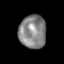
Tissue: lung
Cell type: T cells
Senescence score: 0.2164
Nuclear area (px): 880
Mean DAPI intensity: 133.853